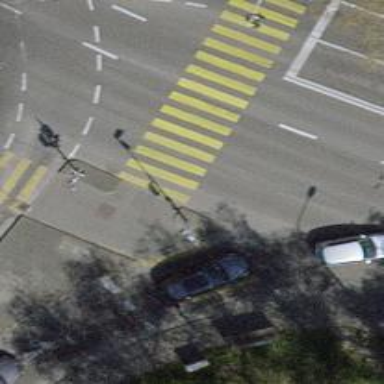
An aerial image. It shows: Kerb barrier.